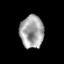
Tissue: prostate
Cell type: Endothelial cells
Senescence score: 0.3591
Nuclear area (px): 762
Mean DAPI intensity: 162.867